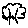
Label: tree